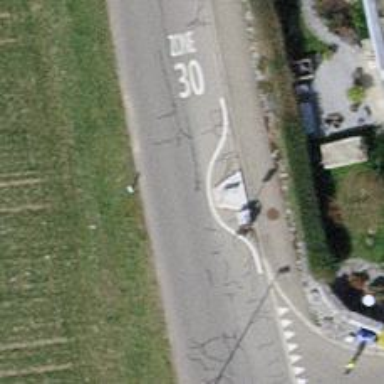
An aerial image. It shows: Traffic calming feature called choker.